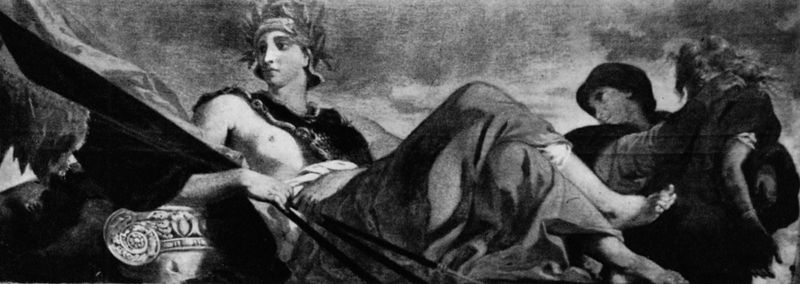
Titel: Deckenbemalung der Frise im Salon du Roi
Künstler: Eugène Delacroix
Standort: Paris, Palais Bourbon (EU - F - Ile-de-France)
Schlagwörter: rock, fahne, schwarzweiss, lorbeer, toga, halbgott